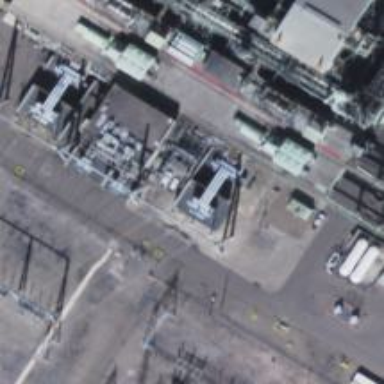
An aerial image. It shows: Steam turbine generator.